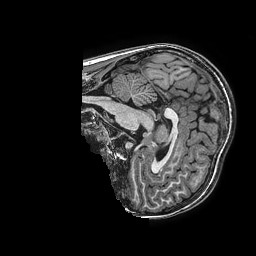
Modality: T1w
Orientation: sagittal
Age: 9
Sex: female
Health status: ill
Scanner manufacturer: ge
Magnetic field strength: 3 T
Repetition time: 0.0077 s
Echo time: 0.003436 s